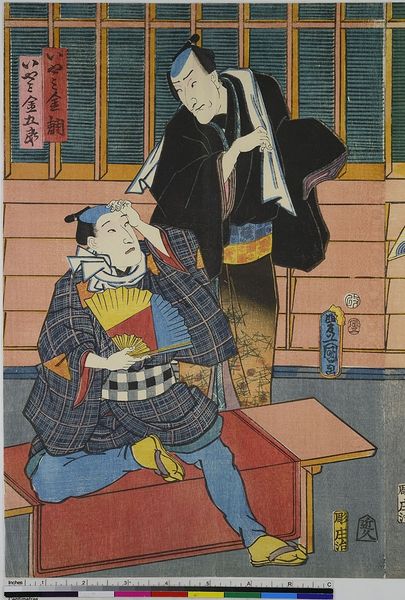
Titel: Die Schauspieler Onoe Kikugoro IV als Kofuji aus dem Omiya, Seki Hanasuke IV als Maizuruya Denzo, Ichimura Takematsu III als Kamuro Midori, Kawarazaki Gonjuro I als Ebizako no Ju, Ichimura Uzaemon XIII als Kinchos Sohn Kinko, Seki Sanjuro III als Iyami Kincho und Bando Hikosaburo V als Iyami Kingoro
Künstler: Utagawa Kunisada
Standort: Hamburg
Institution: Museum für Kunst und Gewerbe Hamburg
Schlagwörter: theater, holzschnitt, druckgraphik, druckgrafik, zeit, schauspieler, farbholzschnitt, schauspielerin, kabuki, edo, reproduktionen, druckerzeugnisse, fächer, theateraufführung, ukiyo